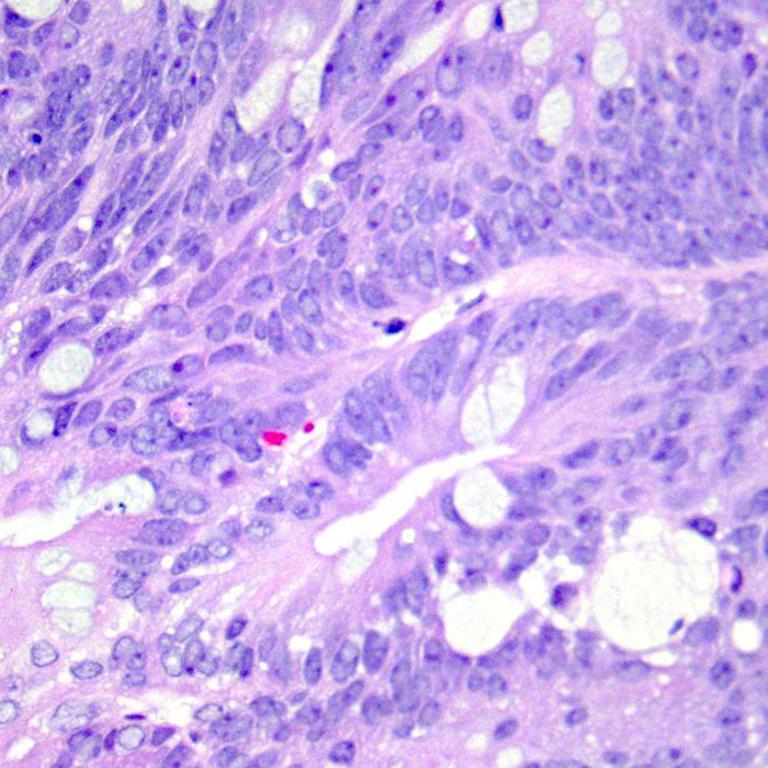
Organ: colon
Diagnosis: adenocarcinomas